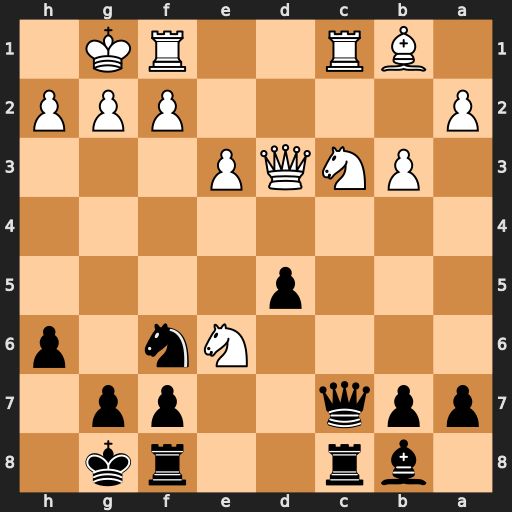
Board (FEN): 1br2rk1/ppq2pp1/4Nn1p/3p4/8/1PNQP3/P4PPP/1BR2RK1
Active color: b
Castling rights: -
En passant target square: -
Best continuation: Qxh2#